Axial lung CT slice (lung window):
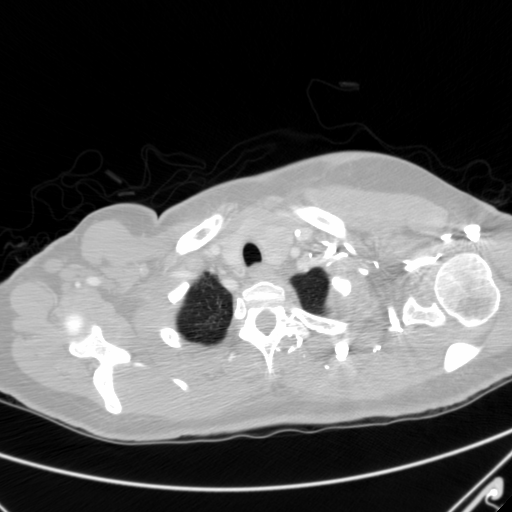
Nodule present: no